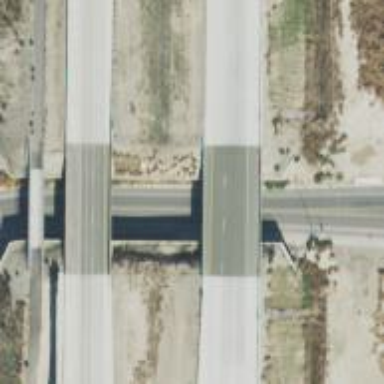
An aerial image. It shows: Asphalt bridge crossing over trunk highway expressway.